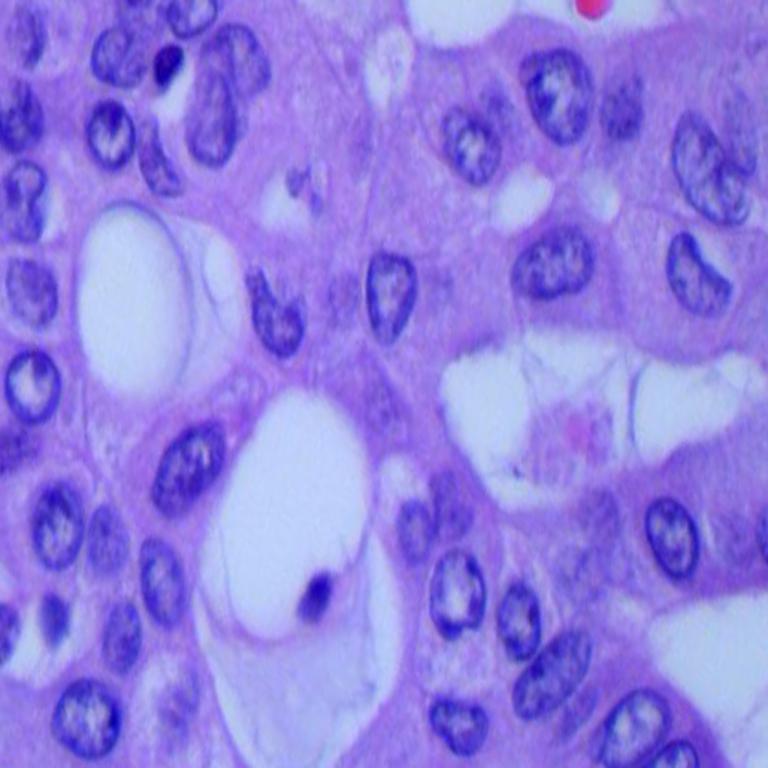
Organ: lung
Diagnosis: adenocarcinomas